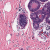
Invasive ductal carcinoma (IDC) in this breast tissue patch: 0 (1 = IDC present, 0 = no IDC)